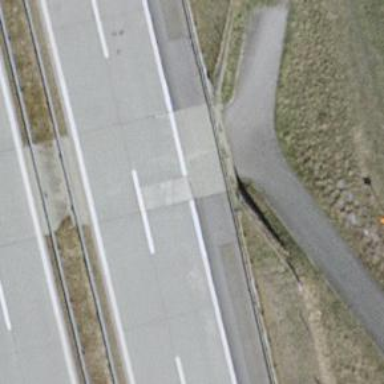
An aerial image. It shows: Asphalt track with grade1 surface.